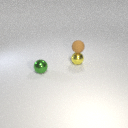
small yellow metal sphere below small brown rubber sphere